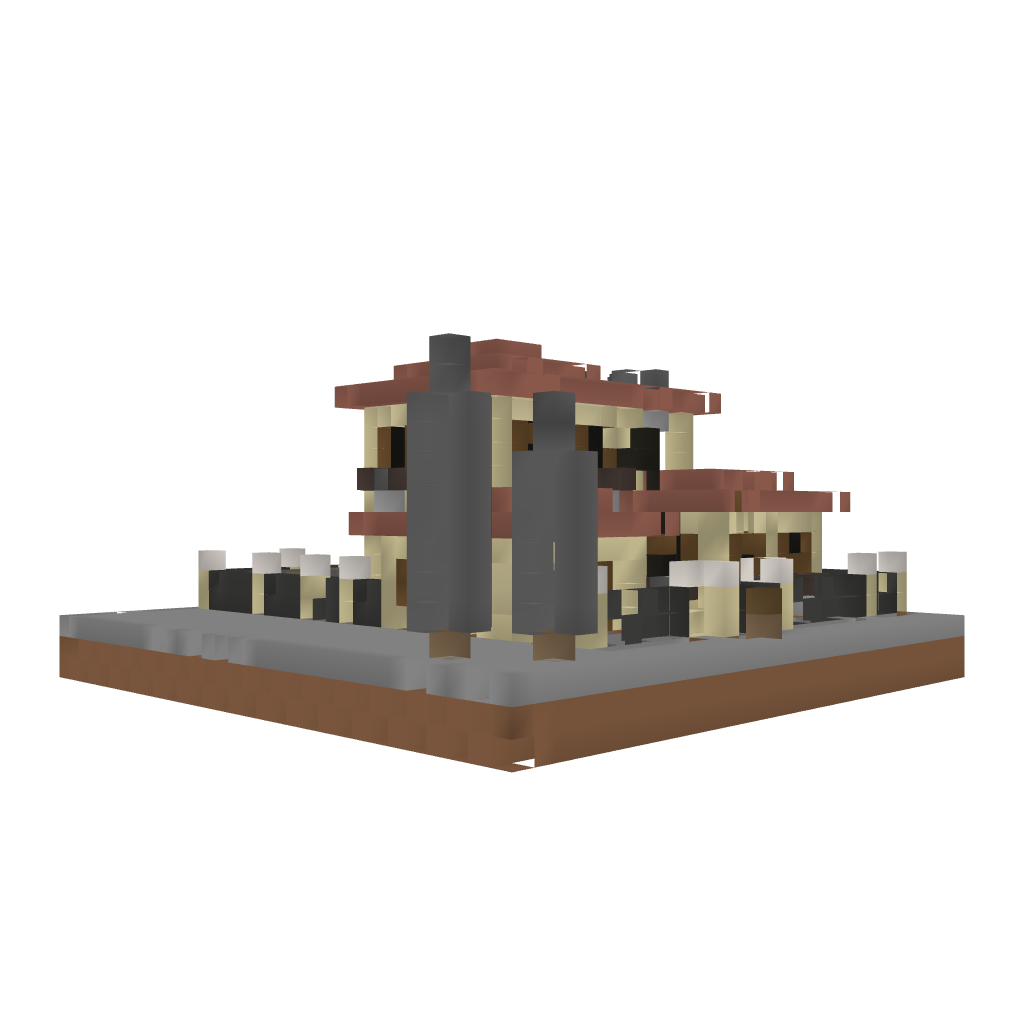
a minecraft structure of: Italian House